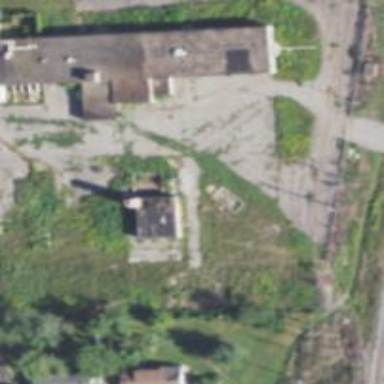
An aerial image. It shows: Abandoned railway spur.